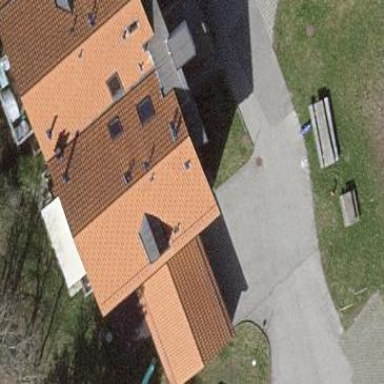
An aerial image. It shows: Garage building.